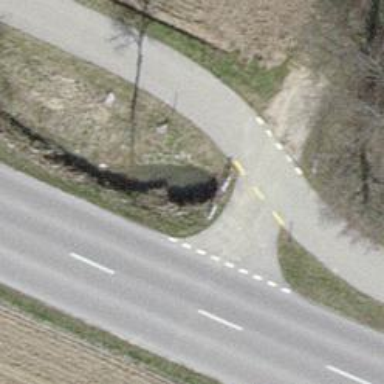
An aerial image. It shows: Culvert tunnel.